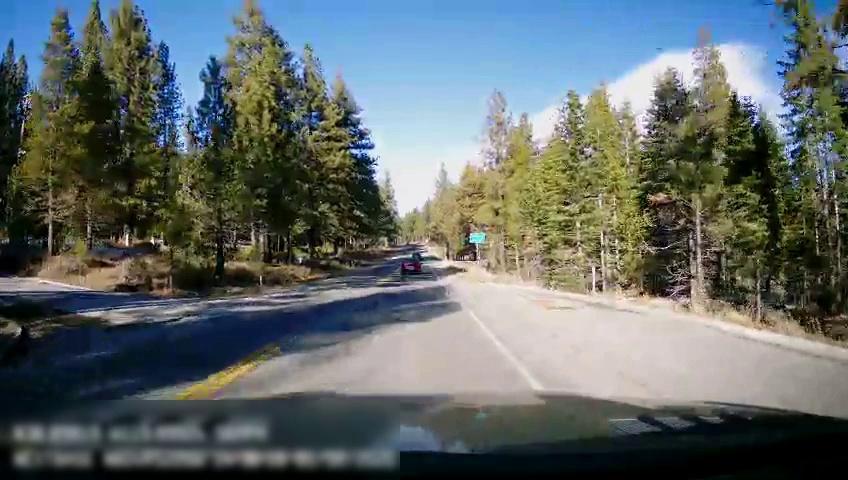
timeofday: Day
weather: Sunny
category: Drivable Space
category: Vehicles | Car
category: Lanes | Opposite Lane
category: Lanes | Current Lane
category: Lanes | Current Lane
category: Traffic | Signs